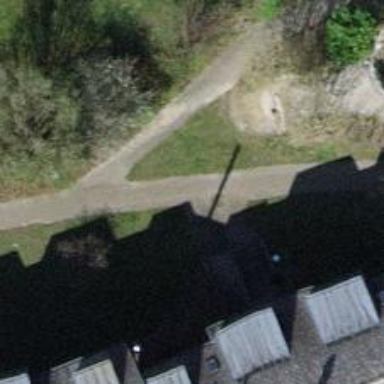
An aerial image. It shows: Footway made of paving stones.